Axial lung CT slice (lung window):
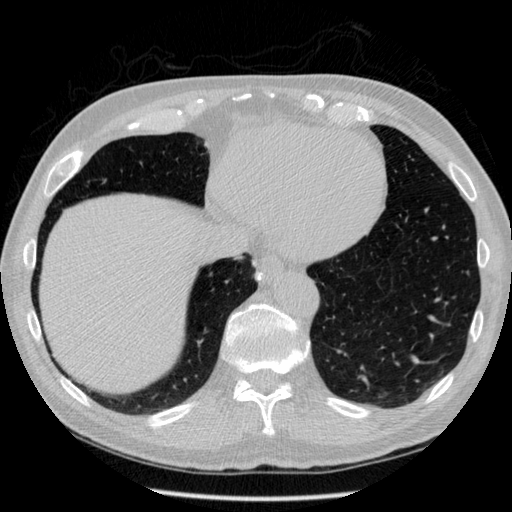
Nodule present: no